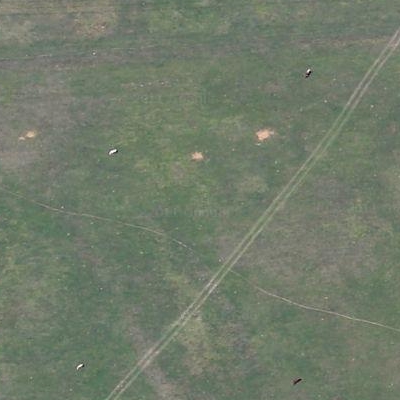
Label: Grass